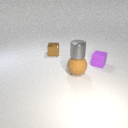
small gray metal cylinder above large brown rubber sphere